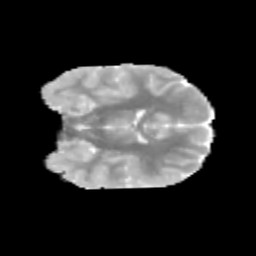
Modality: MD
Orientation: coronal
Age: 11
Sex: female
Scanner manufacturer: siemens
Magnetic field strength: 3 T
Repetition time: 3.8 s
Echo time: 0.07 s